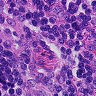
Metastatic tissue present: no